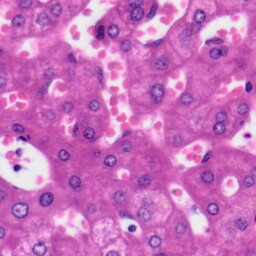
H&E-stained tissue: Liver